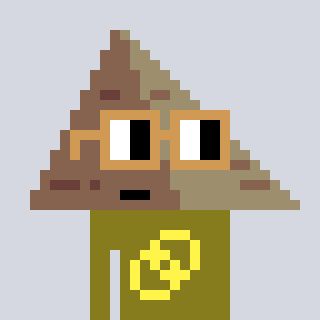
a pixel art character with square brown glasses, a pyramid-shaped head and a gunk-colored body on a cool background